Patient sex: M
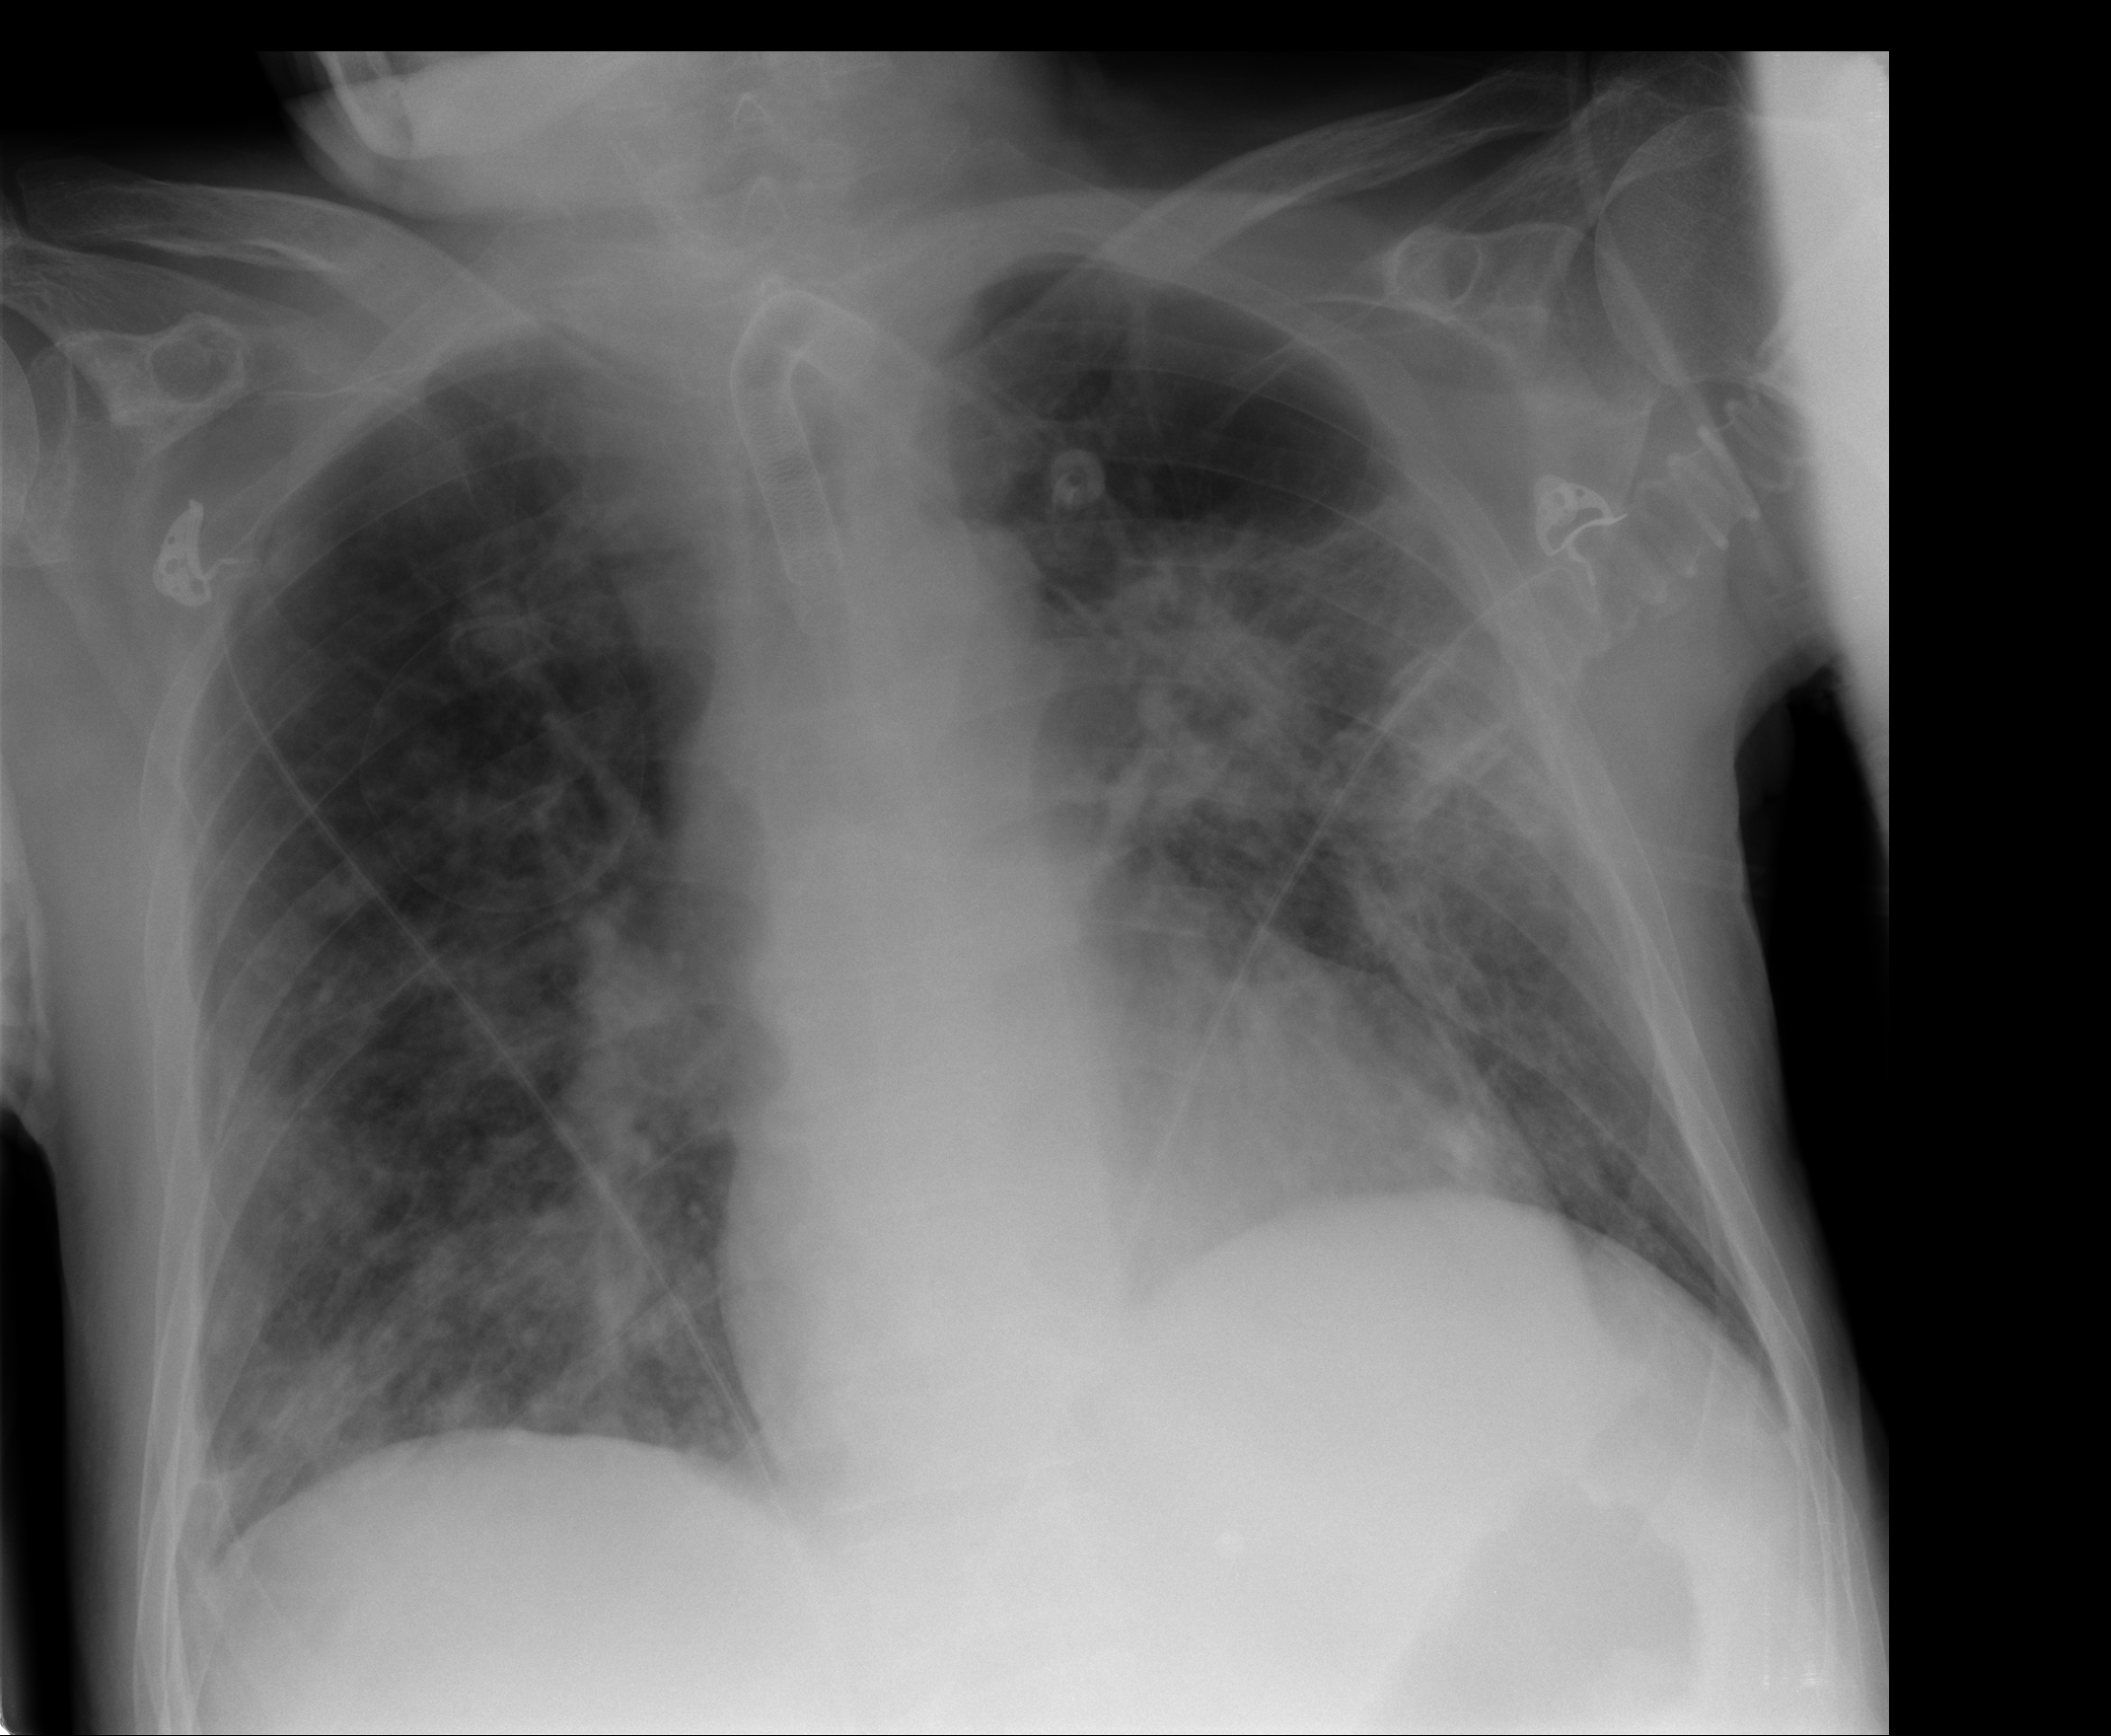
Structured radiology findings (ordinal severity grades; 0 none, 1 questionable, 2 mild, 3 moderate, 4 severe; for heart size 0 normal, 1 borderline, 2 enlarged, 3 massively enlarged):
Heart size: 2
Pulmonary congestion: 2
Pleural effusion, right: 1
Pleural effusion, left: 0
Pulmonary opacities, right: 2
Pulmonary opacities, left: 3
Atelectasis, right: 2
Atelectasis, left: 3